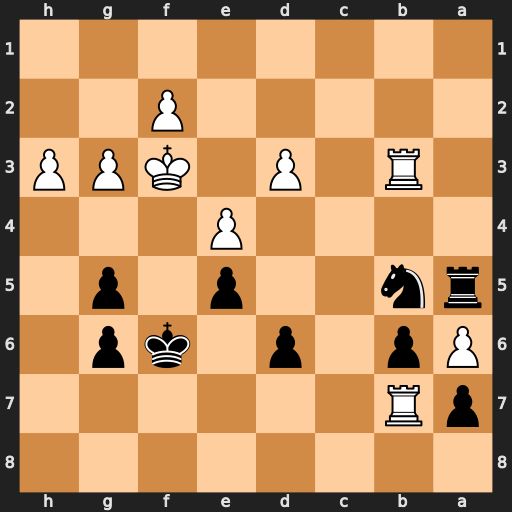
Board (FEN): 8/pR6/Pp1p1kp1/rn2p1p1/4P3/1R1P1KPP/5P2/8
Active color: b
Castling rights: -
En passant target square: -
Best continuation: Nd4+ Kg4 Nxb3